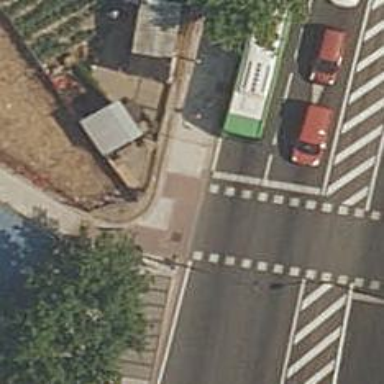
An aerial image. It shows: Crossing with traffic signals.